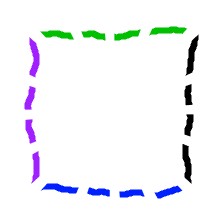
Shape: square